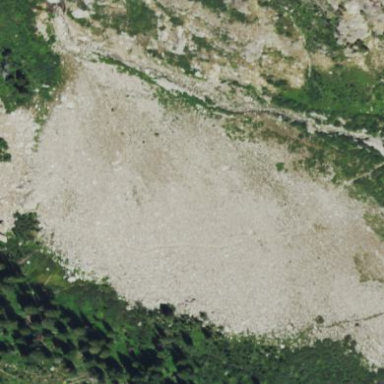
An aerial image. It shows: Natural scree.